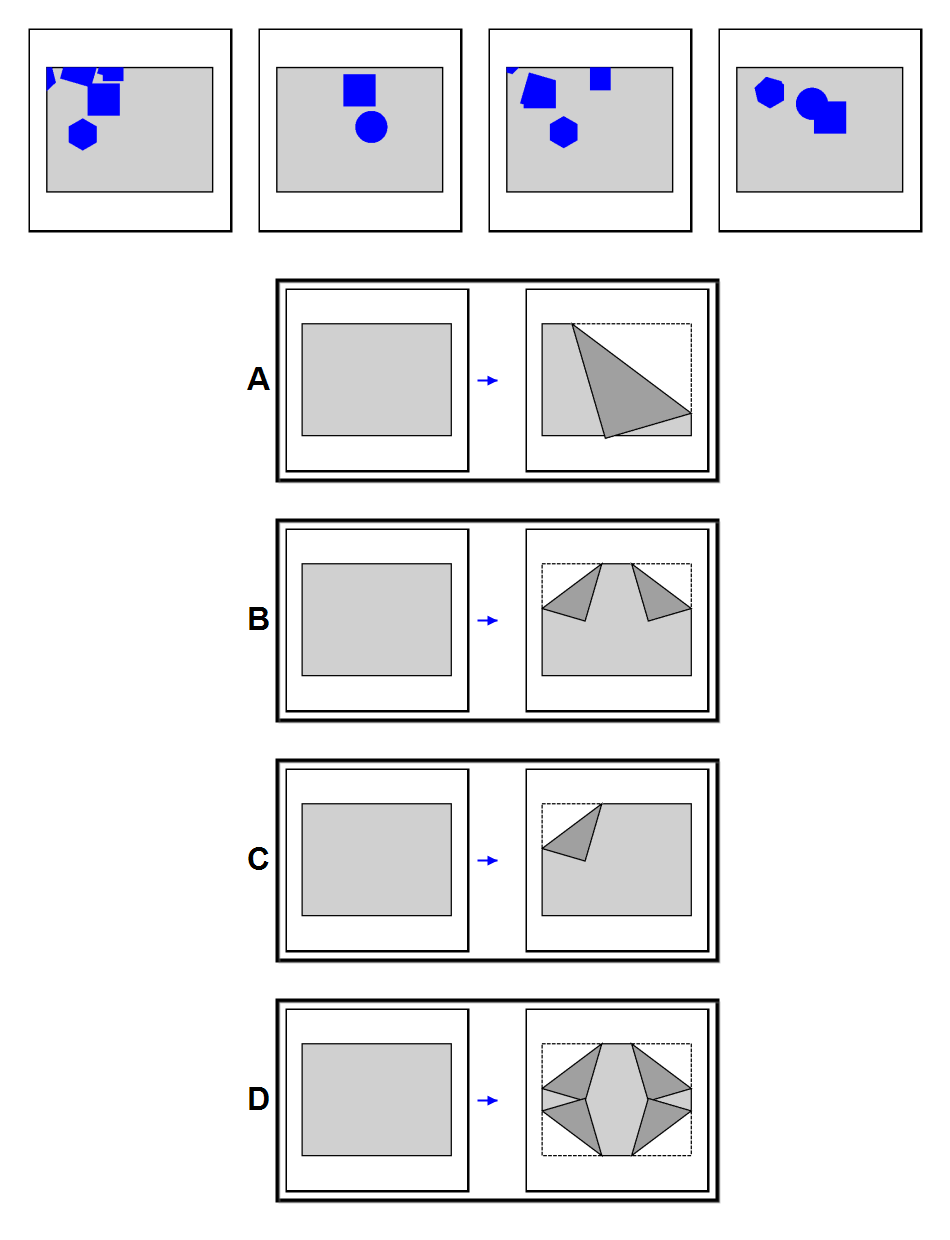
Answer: C